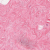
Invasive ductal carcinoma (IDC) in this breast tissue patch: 0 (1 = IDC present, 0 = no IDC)